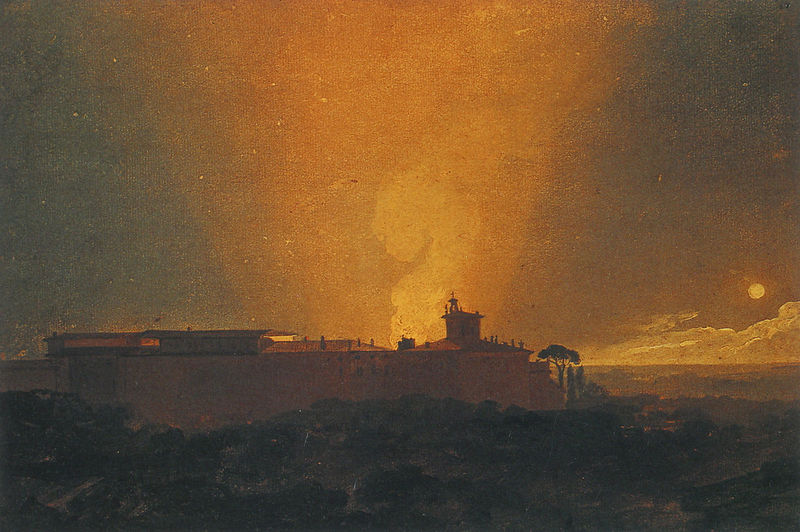
Titel: Feuer bei einer Villa, im Mondlicht gesehen, wahrscheinlich in der römischen Campagne
Künstler: Joseph Wright
Institution: Kingston, Queen’s University
Schlagwörter: baum, dunkel, feuer, gemälde, himmel, meer, wasser, wolken, gelb, impressionismus, landschaft, stadt, abend, hintergrund, licht, orange, gebäude, rot, wolke, öl, dämmerung, horizont, häuser, sonne, gold, wald, kamin, schornstein, turm, zypressen, italien, süden, mauer, brand, turner, zerstörung, palme, mond, burg, festung, zypresse, sterne, anwesen, pinie, fort, firmament, geb, stdt, zerstören, truner, kabutt